Field crop: tomato
Growth stage: 1
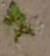
Species: portulaca